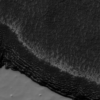
Label: not_dusty